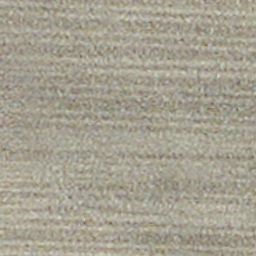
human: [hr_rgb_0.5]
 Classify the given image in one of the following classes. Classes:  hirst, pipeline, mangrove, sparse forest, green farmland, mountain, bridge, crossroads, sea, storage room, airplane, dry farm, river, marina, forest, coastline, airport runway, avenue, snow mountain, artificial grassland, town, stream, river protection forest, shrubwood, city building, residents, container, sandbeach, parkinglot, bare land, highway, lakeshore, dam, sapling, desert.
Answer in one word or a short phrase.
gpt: dry farm